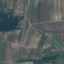
Land use / land cover: PermanentCrop